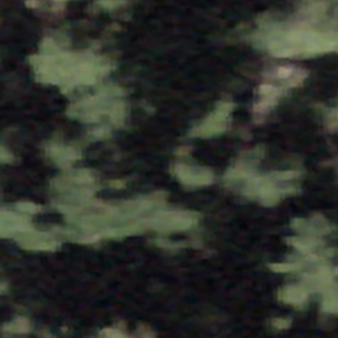
Label: other